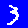
Digit: 3